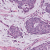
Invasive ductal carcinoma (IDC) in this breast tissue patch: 1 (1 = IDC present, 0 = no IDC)